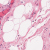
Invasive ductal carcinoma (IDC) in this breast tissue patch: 0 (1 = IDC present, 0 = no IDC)